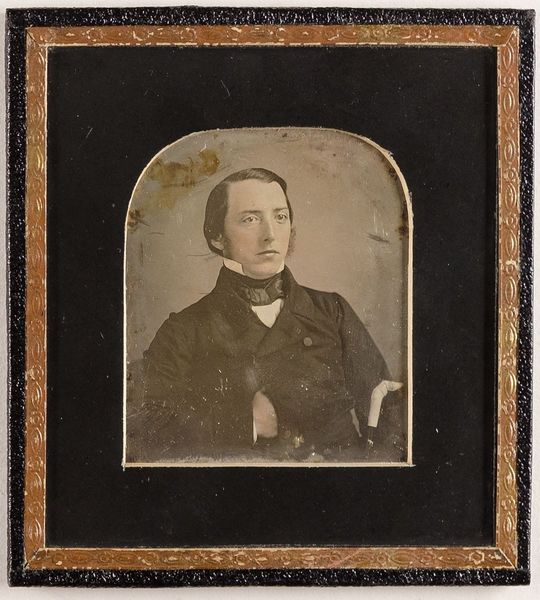
Titel: Unbekannter Mann
Standort: Hamburg
Institution: Museum für Kunst und Gewerbe Hamburg
Schlagwörter: mann, gesten, figur, brustbild, dreiviertelansicht, foto, fotografie, photographie, photo, lichtbild, daguerreotypie, bildwerke, angewandte und bildende kunst, hessische systematik, armhaltungen, porträtfotografie, porträtphotographie